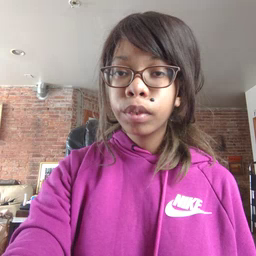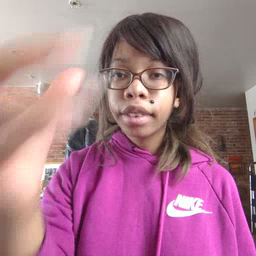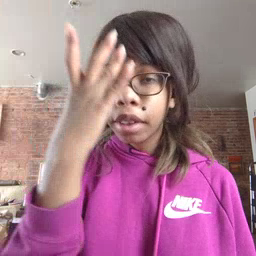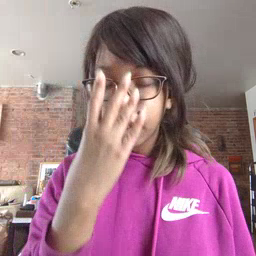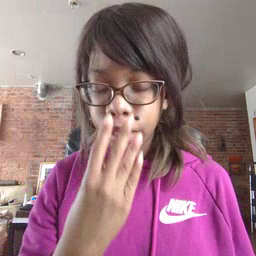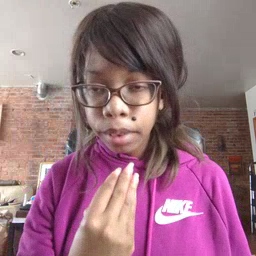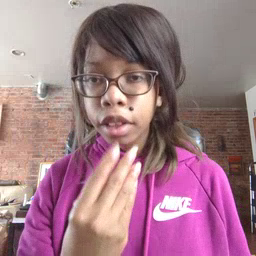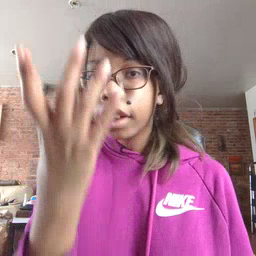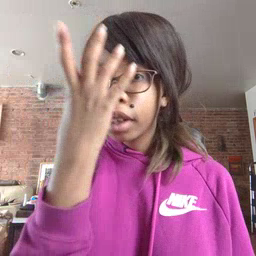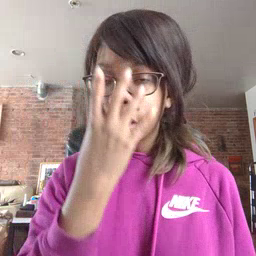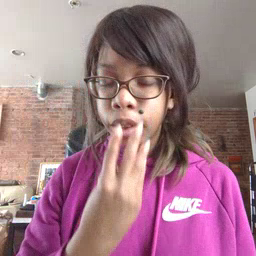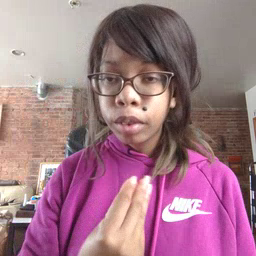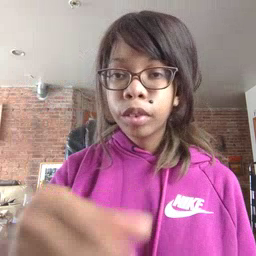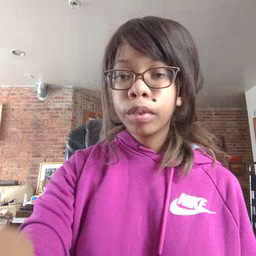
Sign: sleep